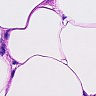
Metastatic tissue present: no